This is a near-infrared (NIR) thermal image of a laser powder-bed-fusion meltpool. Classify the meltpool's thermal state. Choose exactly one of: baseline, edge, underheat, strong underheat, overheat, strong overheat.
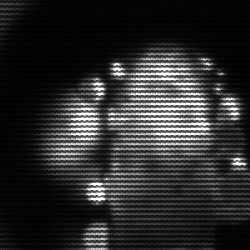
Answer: strong underheat